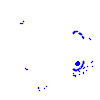
Particle: pion